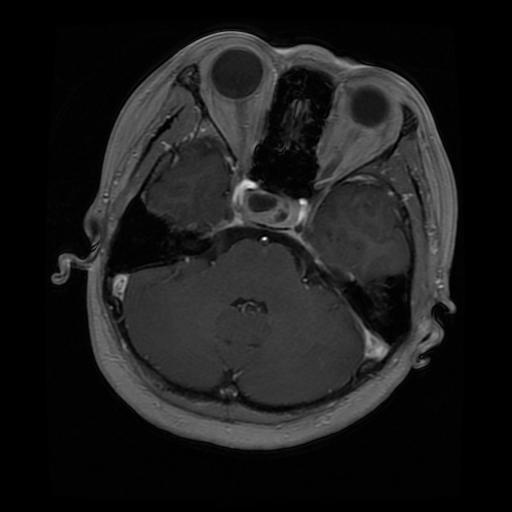
Label: pituitary